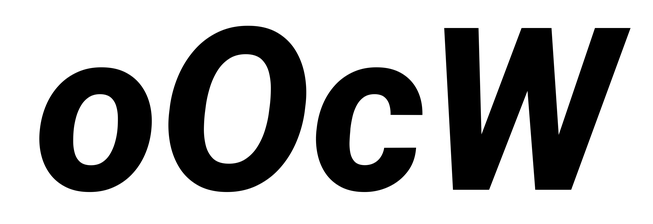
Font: Roboto-Italic_ExtraBold_Italic